【题型】选择题　【知识点】解析几何　【难度】easy
已知双曲线 $C$: $\frac{x^2}{a^2} - \frac{y^2}{b^2} = 1\ (a > 0,b > 0)$ 的左、右焦点分别为 $F_1$、$F_2$，$M$ 为双曲线的渐近线上的点，满足 $\overrightarrow{F_1M} \cdot \overrightarrow{F_2M} = 0$，且 $|MF_1| = 2|MF_2|$，$\triangle MF_1F_2$ 的面积为 $\frac{20}{9}$，则双曲线 $C$ 的方程为（ ）

A. $x^2 - \frac{9y^2}{16} = 1$ \quad B. $\frac{x^2}{9} - \frac{y^2}{16} = 1$ \quad C. $\frac{9x^2}{16} - y^2 = 1$ \quad D. $\frac{x^2}{36} - \frac{y^2}{64} = 1$
【解答】
【答案】A

【详解】由 $\overrightarrow{F_1M} \cdot \overrightarrow{F_2M} = 0$，得 $F_1M \perp F_2M$，而 $|MF_1| = 2|MF_2|$，$\triangle MF_1F_2$ 的面积为 $\frac{20}{9}$，

则 $S_{\triangle MF_1F_2} = |MF_2|^2 = \frac{20}{9}$，$|F_1F_2| = |MF_1|^2 + |MF_2|^2 = 5|MF_2|^2 = \frac{100}{9}$，

令双曲线 $C$ 的半焦距为 $c$，则 $c^2 = \frac{1}{4}|F_1F_2|^2 = \frac{25}{9}$，即 $a^2 + b^2 = \frac{25}{9}$，直线 $OM$ 方程为 $y = \frac{b}{a}x$，

$\tan\angle MF_1F_2 = \frac{|MF_2|}{|MF_1|} = \frac{1}{2}$，而 $|MO| = |F_1O|$，则 $\frac{b}{a} = \tan\angle MOF_2 = \tan2\angle MF_1F_2 = \frac{2 \times \frac{1}{2}}{1 - \left(\frac{1}{2}\right)^2} = \frac{4}{3}$，

联立解得 $a^2 = 1$，$b^2 = \frac{16}{9}$，所以双曲线 $C$ 的方程为 $x^2 - \frac{9y^2}{16} = 1$。

故选：A。

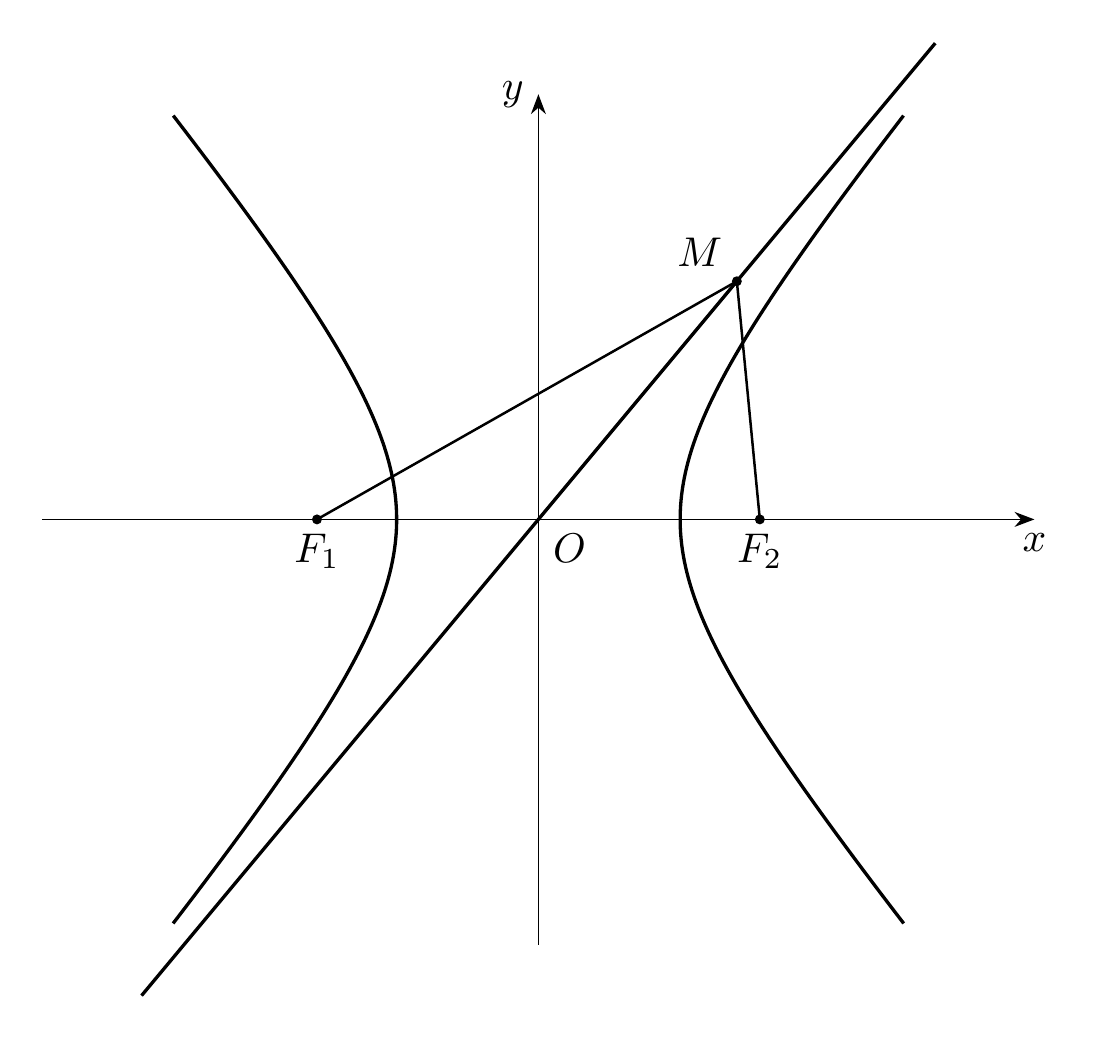